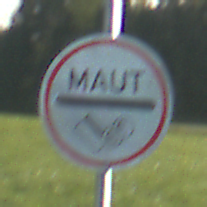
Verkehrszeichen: MautflichtigeStrecke
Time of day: MorningAfternoon
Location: Outdoor (Nature)
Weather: Clear
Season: NotSpecified
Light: Natural